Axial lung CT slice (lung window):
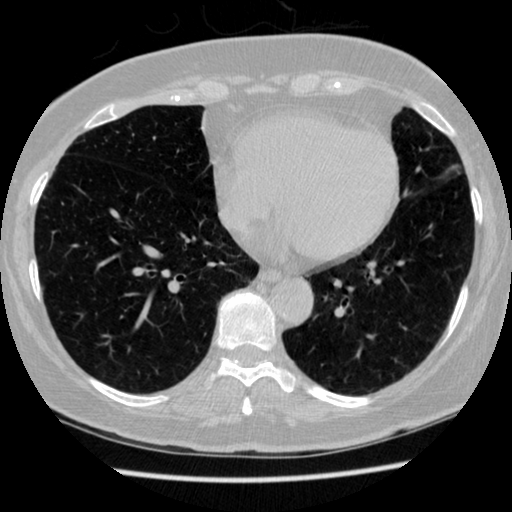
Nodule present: no